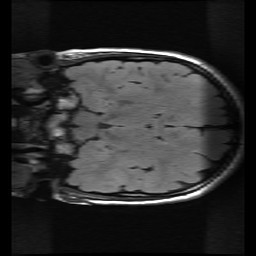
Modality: FLAIR
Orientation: coronal
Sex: female
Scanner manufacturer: ge
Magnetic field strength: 3 T
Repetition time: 9 s
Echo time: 0.1213 s